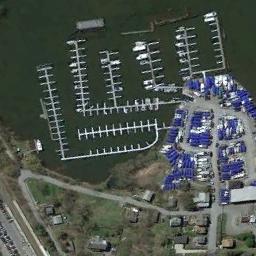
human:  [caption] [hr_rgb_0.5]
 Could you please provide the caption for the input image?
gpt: A few white boats stopped on the harbor .

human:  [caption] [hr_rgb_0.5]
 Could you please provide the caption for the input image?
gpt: There are no moorings on the sea next to the harbor next to the parking lot and lawn, And there are many vacancies .

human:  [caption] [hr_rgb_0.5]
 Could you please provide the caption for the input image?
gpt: There are a lot of ships in the harbor .

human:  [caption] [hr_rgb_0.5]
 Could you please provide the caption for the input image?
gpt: The harbor has some neatly docked boats and some blue containers are on the shore .

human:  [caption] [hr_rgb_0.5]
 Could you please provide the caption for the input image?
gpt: There are many blue buildings at the harbor with several ships .